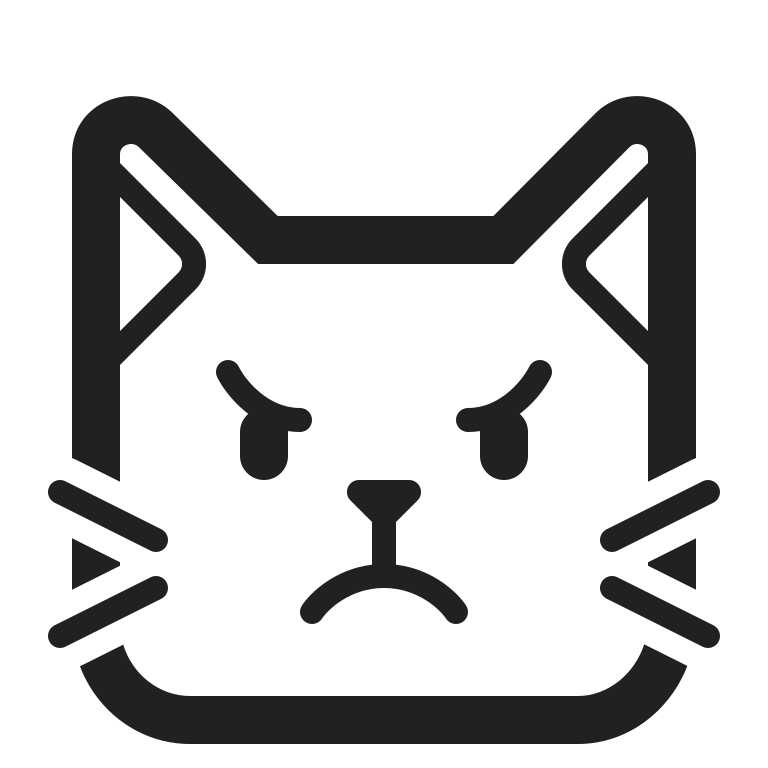
pouting cat high contrast